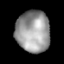
Tissue: lung
Cell type: Others
Senescence score: 0.2341
Nuclear area (px): 1389
Mean DAPI intensity: 153.294